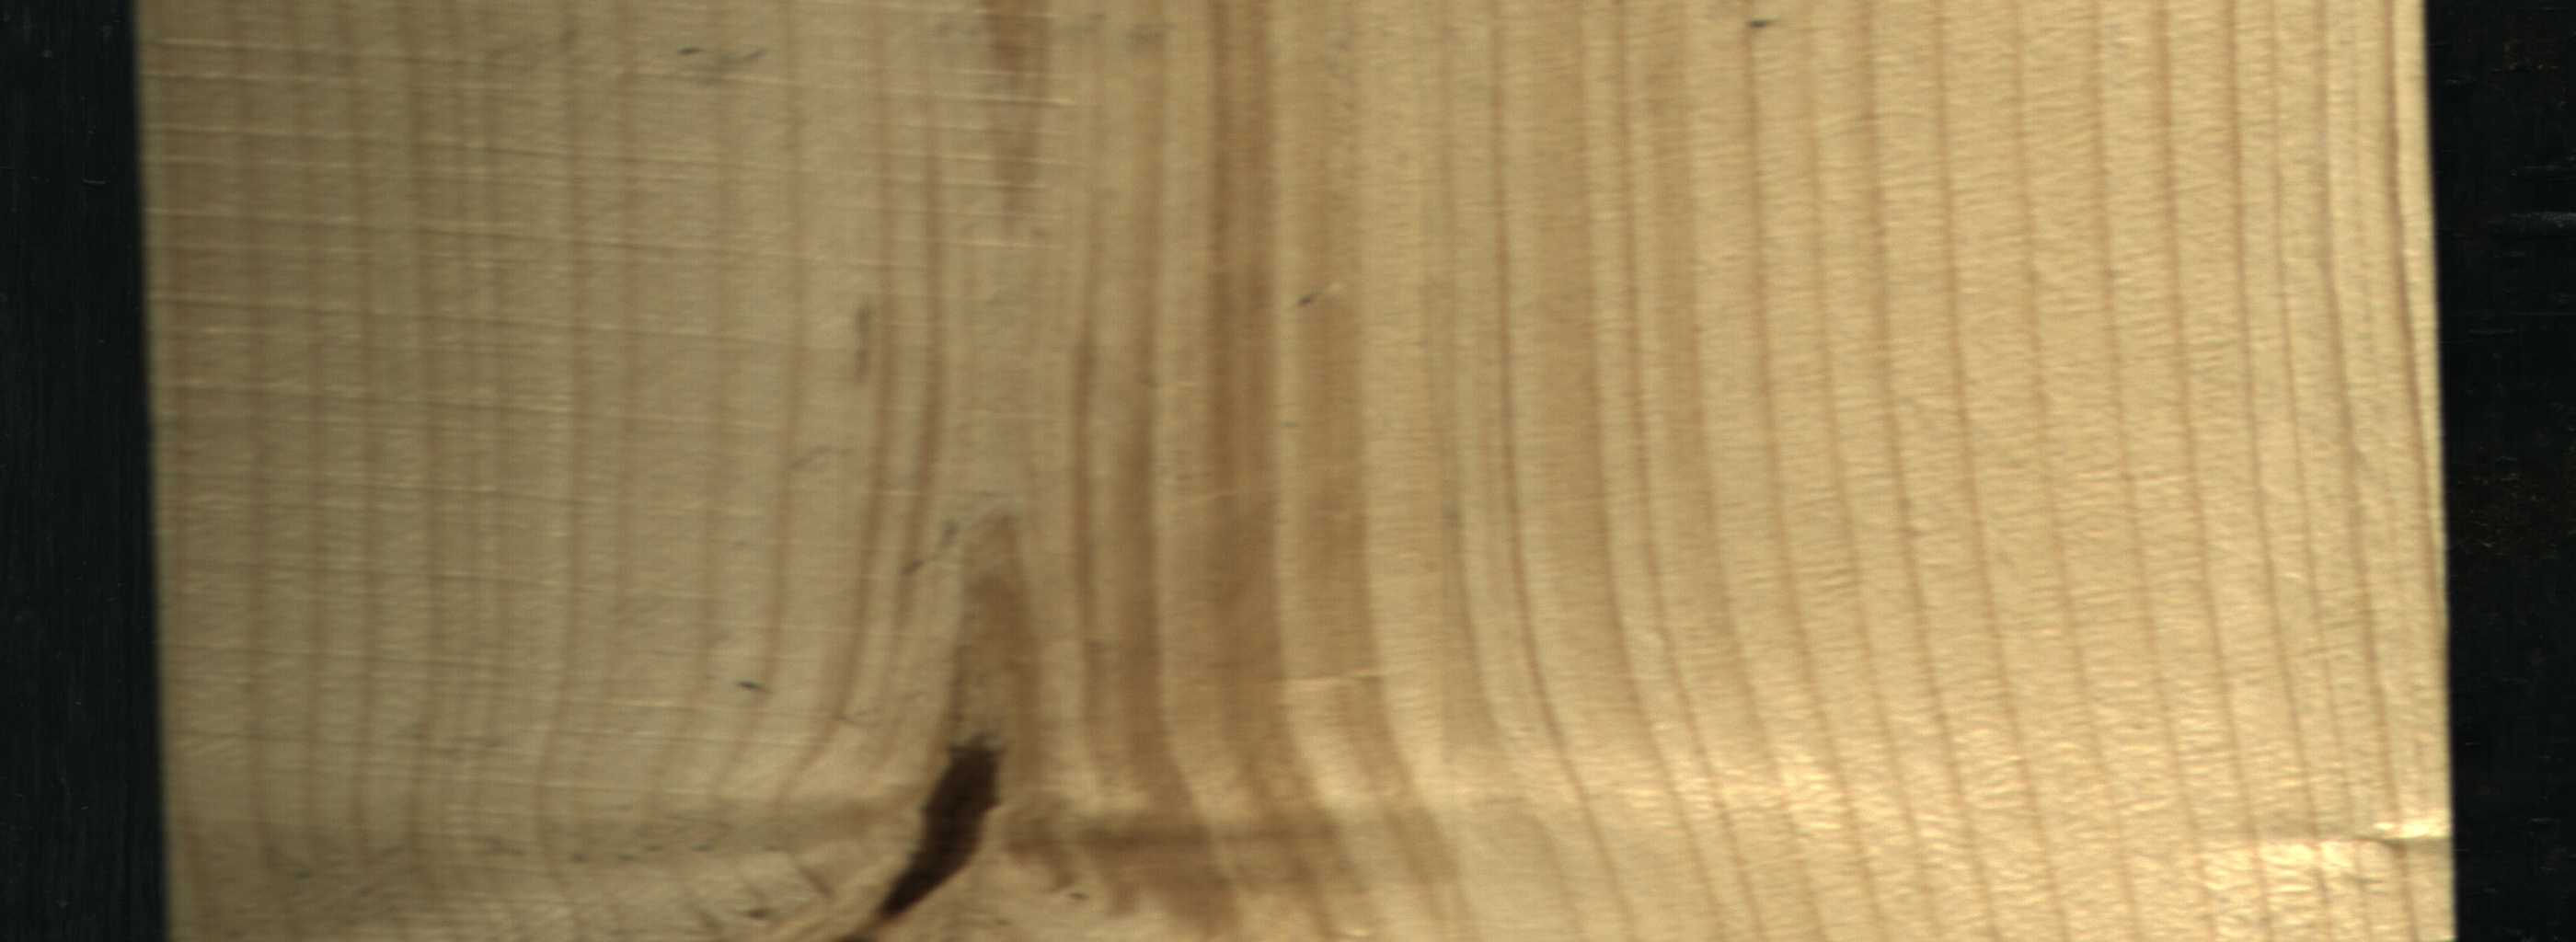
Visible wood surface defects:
Marrow
Quartzity